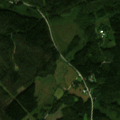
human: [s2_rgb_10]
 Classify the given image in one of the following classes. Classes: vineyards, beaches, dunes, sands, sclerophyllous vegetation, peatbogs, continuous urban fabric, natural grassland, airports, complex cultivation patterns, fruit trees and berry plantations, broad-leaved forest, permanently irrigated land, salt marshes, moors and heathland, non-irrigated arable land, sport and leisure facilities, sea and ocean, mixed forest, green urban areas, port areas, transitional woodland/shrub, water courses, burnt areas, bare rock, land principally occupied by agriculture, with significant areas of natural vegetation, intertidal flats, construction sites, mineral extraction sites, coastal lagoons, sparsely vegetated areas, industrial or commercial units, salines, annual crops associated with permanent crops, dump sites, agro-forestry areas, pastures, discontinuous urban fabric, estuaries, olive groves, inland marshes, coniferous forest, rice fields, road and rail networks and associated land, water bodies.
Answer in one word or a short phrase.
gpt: coniferous forest, mixed forest